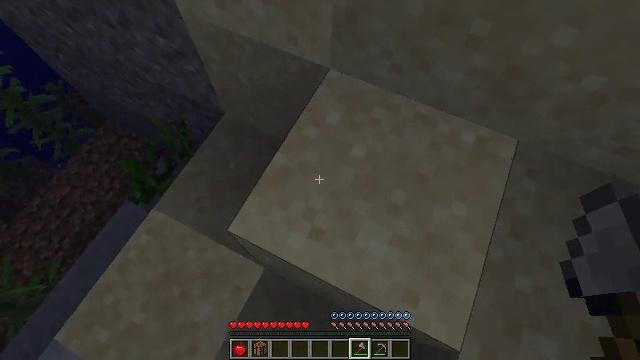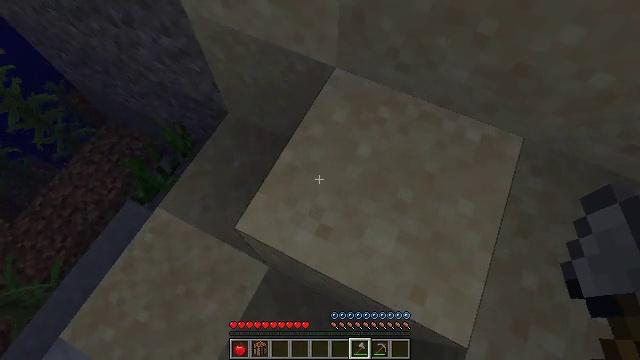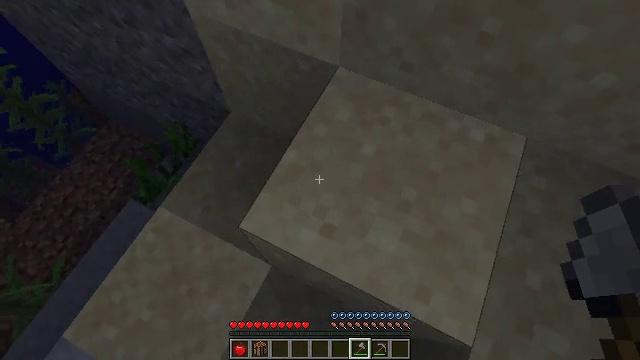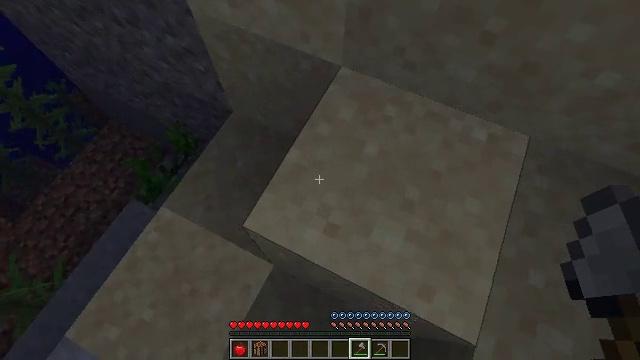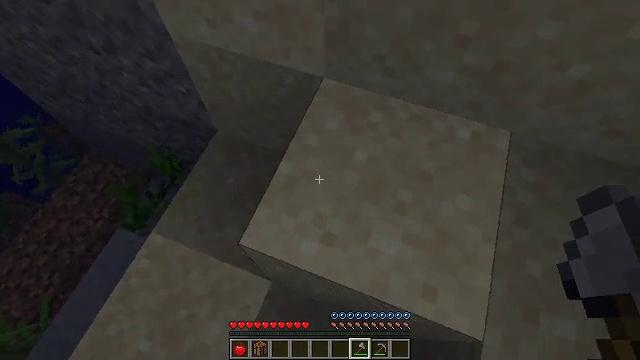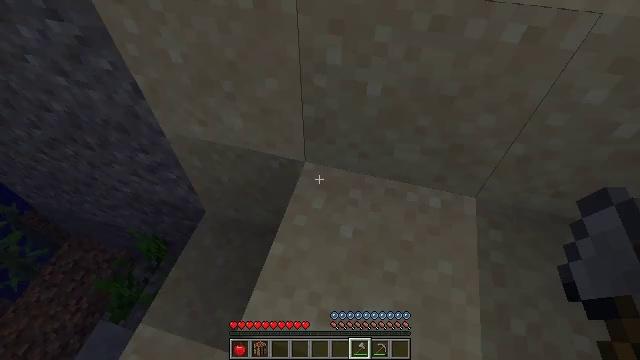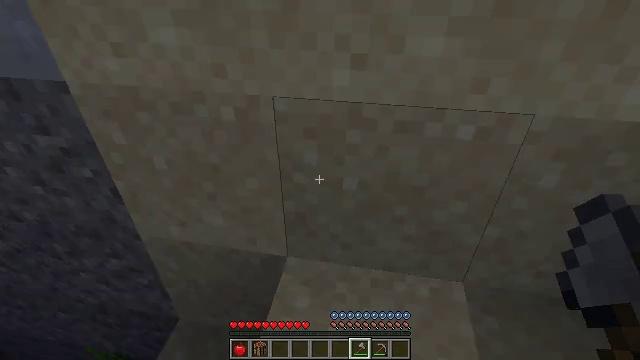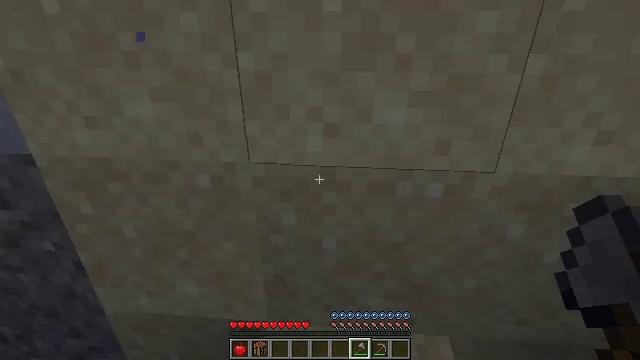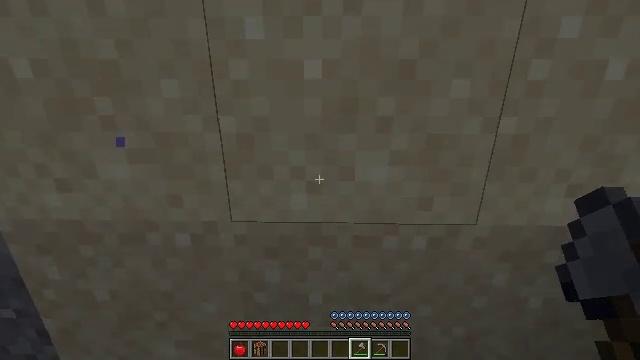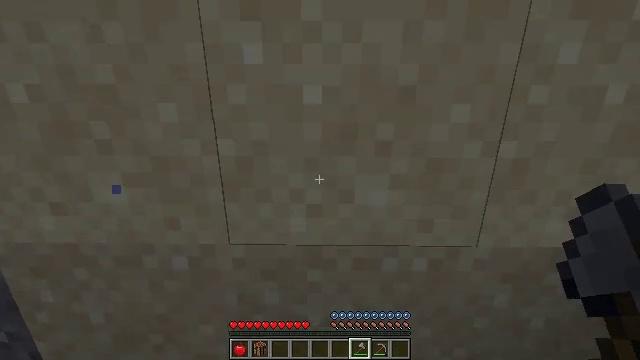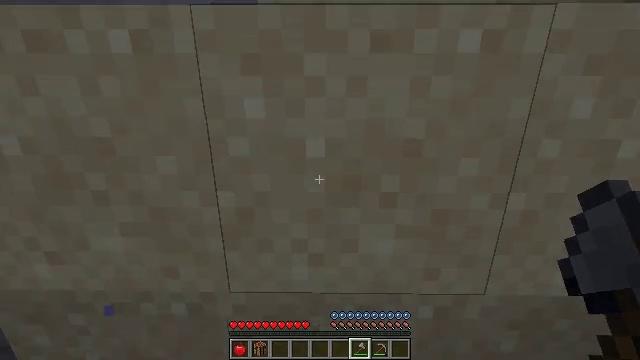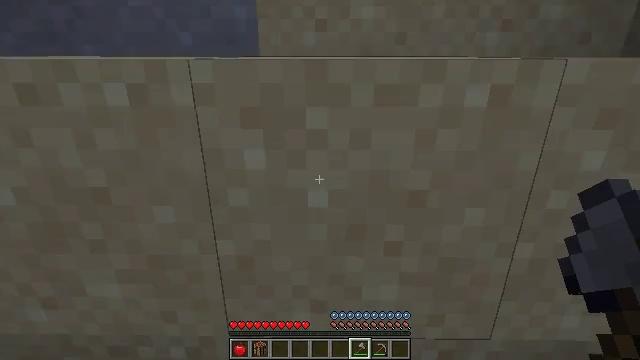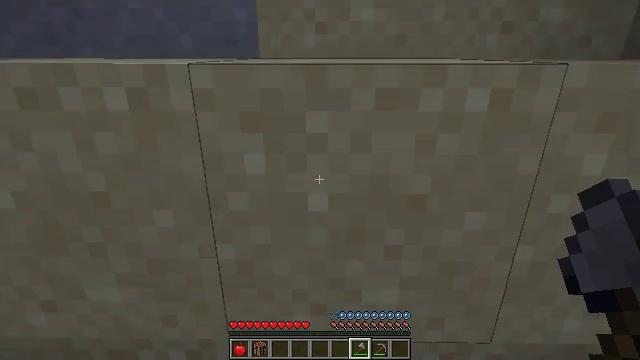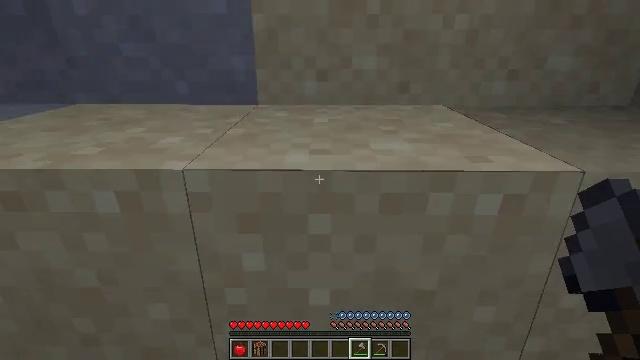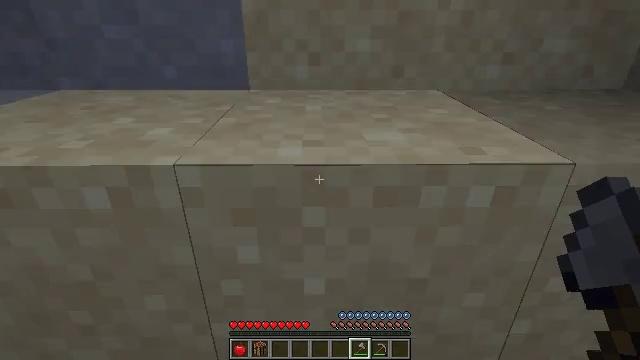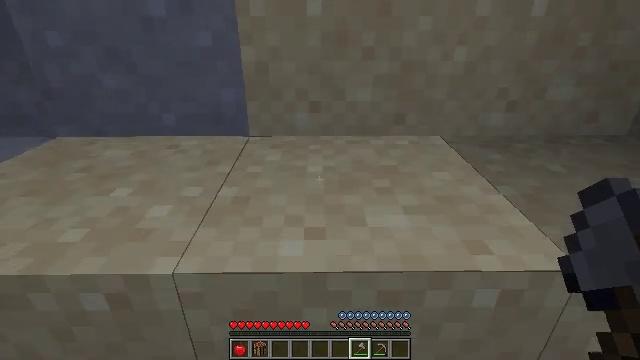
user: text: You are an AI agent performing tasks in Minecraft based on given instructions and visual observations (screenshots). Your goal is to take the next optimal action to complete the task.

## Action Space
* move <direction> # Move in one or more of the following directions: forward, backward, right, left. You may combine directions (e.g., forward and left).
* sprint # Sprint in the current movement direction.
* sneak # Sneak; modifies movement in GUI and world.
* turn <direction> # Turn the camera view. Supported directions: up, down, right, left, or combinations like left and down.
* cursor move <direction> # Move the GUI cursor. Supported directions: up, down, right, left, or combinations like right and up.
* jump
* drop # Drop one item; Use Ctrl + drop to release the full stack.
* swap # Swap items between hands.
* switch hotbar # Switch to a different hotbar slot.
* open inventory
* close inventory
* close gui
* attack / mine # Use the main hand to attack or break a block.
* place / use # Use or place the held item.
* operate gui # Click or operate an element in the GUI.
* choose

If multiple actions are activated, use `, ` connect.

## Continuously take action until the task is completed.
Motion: motion action
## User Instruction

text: Collect the orange bed by mining it.
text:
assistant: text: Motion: move left, sneak
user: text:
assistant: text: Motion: move left, sneak
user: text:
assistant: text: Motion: sneak
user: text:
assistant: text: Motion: turn right and up
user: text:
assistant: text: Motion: move forward, turn right and up
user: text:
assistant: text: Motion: move forward, turn right and up
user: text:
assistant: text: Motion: move forward, turn right and up, jump
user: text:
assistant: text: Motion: move forward, turn right and up, jump
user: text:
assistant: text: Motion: move forward, jump
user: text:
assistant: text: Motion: move forward, jump
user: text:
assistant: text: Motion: move forward, jump
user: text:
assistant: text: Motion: move forward, jump
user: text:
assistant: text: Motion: move forward, jump
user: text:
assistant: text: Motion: move forward, turn right and down, jump
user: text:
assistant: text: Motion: move forward, jump
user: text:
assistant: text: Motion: move forward, turn left and up, jump
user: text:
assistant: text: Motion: move forward, turn up, jump
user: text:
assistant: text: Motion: move forward, jump
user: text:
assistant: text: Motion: move forward, turn left, jump
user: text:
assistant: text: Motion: move forward, jump
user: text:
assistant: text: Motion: move forward, turn left and down, jump
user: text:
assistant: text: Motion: move forward, turn left and down, jump
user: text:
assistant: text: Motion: move forward, turn left and down, jump
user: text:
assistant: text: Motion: move forward, turn left and down
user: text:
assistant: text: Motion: move forward, turn left and down
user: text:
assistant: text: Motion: move forward
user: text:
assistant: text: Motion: move forward
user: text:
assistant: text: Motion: move forward
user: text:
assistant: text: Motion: move forward
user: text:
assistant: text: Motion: move forward